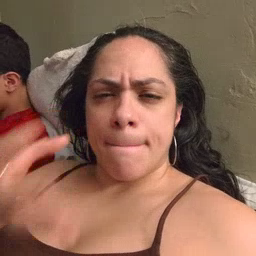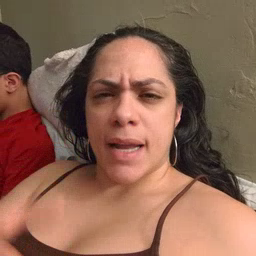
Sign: many